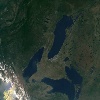
Label: land